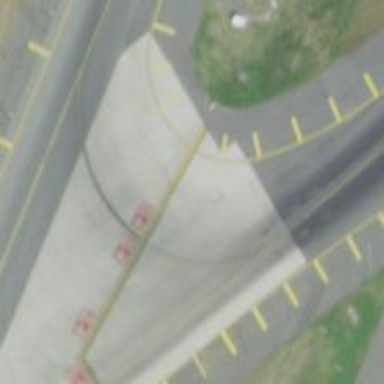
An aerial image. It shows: Image of taxiway at airport.